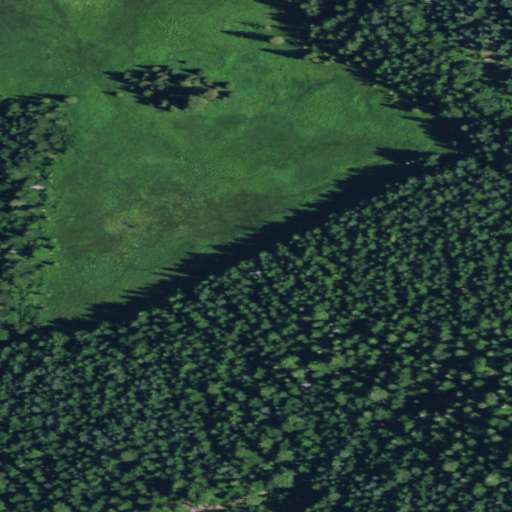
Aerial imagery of plain(s) in Washington named Hungry Peak Meadow containing evergreen forest, herbaceous wetlands, and woody wetlands